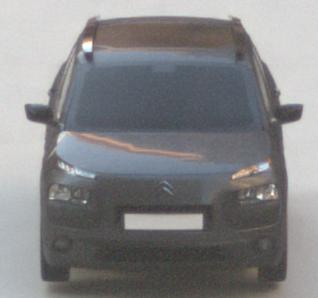
Make: Citroen
Model: C4 Cactus PureTech 75
Detailed model: C4 Cactus
Model produced from: 2014/09
Model produced until: 2015/03
Doors: 5
Color: gray
Road condition: dry road
Daytime: sunrise or sunset
Contrast: low contrast